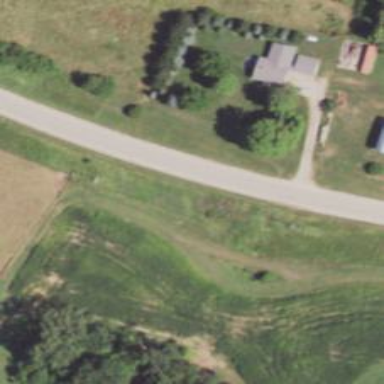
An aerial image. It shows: Secondary road.